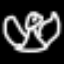
Label: angel